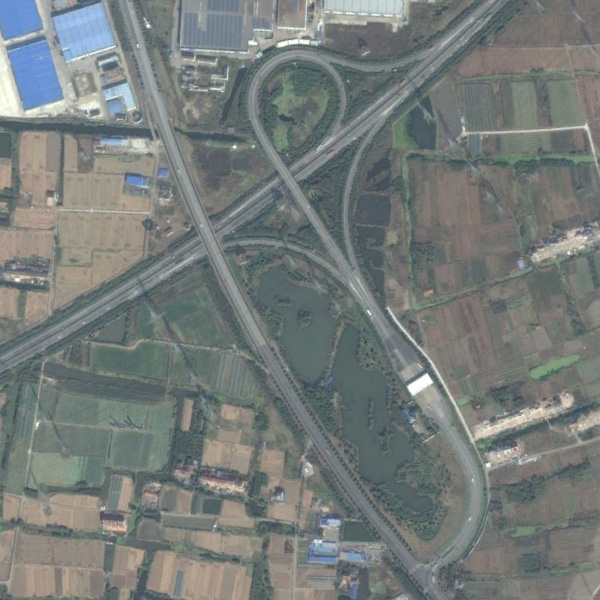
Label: Viaduct